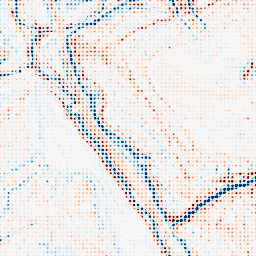
Category: edge_preserving
Decomposition family: bilateral
Decomposition parameters: d: 15
sigma_color: 25
sigma_space: 75
Upsampling method: sinc_hamming
Upsampling parameters: scale: 8
kernel_size: 4
Upsampling scale: 8